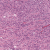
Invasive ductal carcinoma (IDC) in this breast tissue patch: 1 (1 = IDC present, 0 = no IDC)